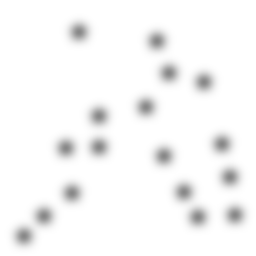
Squares: 0
Triangles: 0
Stars: 17
Total shapes: 17